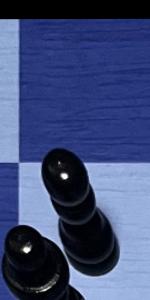
Label: Pawn_Black